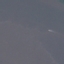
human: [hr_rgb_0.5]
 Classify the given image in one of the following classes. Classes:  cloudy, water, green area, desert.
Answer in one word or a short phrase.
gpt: water